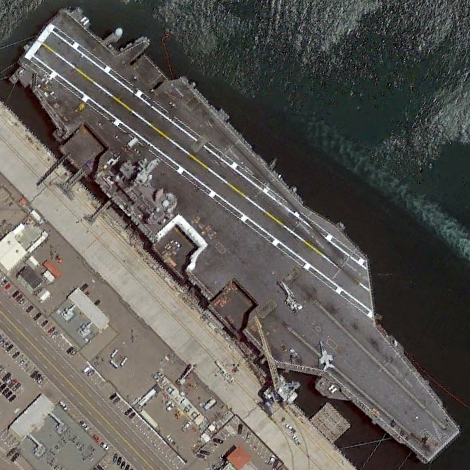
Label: Nimitz-class_aircraft_carrier